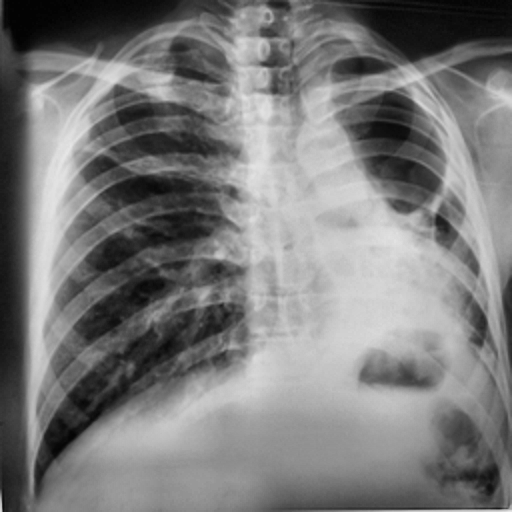
Finding: TUBERCULOSIS